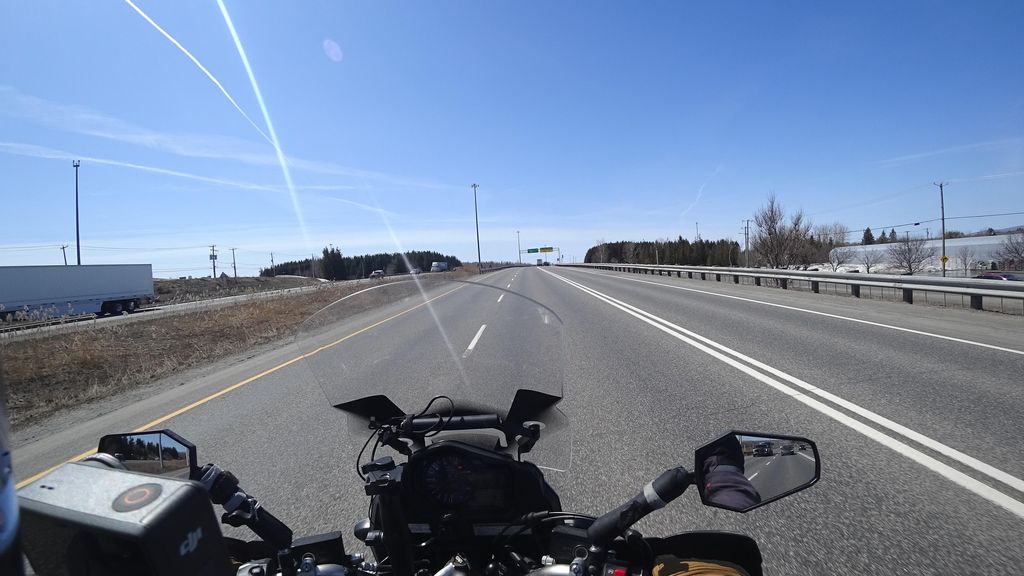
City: quebec_city